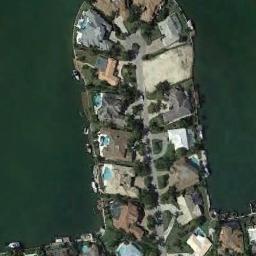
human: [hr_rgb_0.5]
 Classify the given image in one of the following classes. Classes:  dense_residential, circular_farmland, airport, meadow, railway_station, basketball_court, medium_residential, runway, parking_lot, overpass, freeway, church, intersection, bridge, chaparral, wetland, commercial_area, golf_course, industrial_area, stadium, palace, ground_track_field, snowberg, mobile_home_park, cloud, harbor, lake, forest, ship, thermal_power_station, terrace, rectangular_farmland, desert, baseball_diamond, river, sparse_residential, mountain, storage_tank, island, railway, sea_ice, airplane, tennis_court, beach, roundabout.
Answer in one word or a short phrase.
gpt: dense_residential